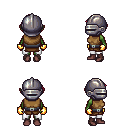
a pixel art fantasy rpg character, female body template, orc, green skin, leather chest armor, white pants, ruby red long mohawk hairstyle, metal helm, gold gloves, maroon shoes, four views (front, back, left, right), 2x2 character sprite sheet, small pixel art, hard edges, no anti-aliasing